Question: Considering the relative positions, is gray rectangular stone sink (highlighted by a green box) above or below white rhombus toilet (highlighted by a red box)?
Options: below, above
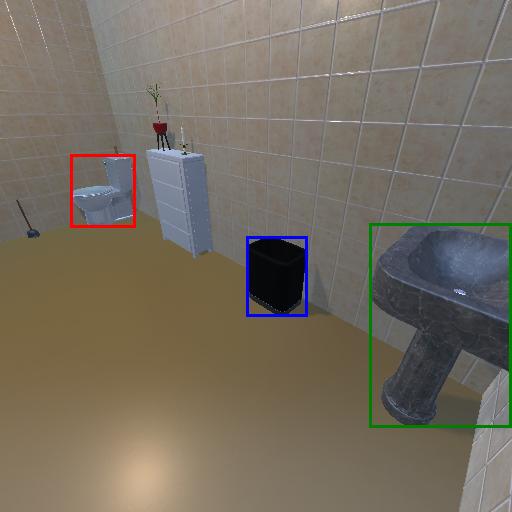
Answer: below